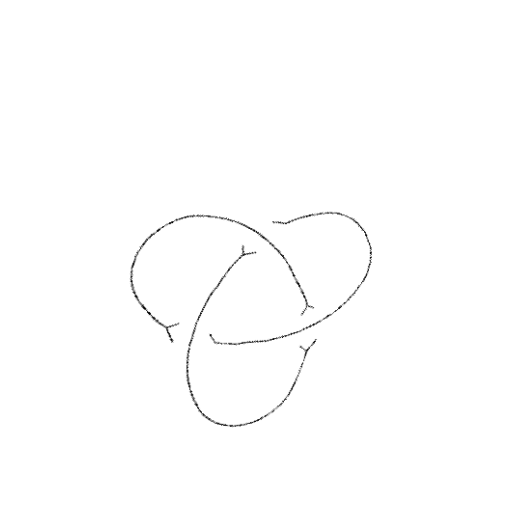
Crossing number: 3